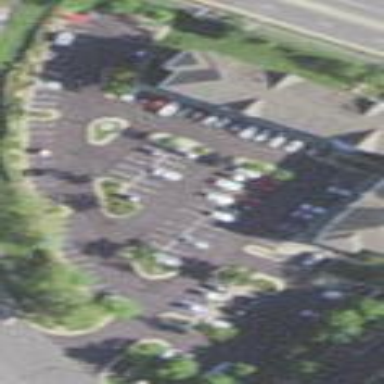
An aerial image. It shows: Parking lot with surface suitable for parking.